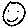
Label: smiley face